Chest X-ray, PA view. Patient: 64 years old, sex M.
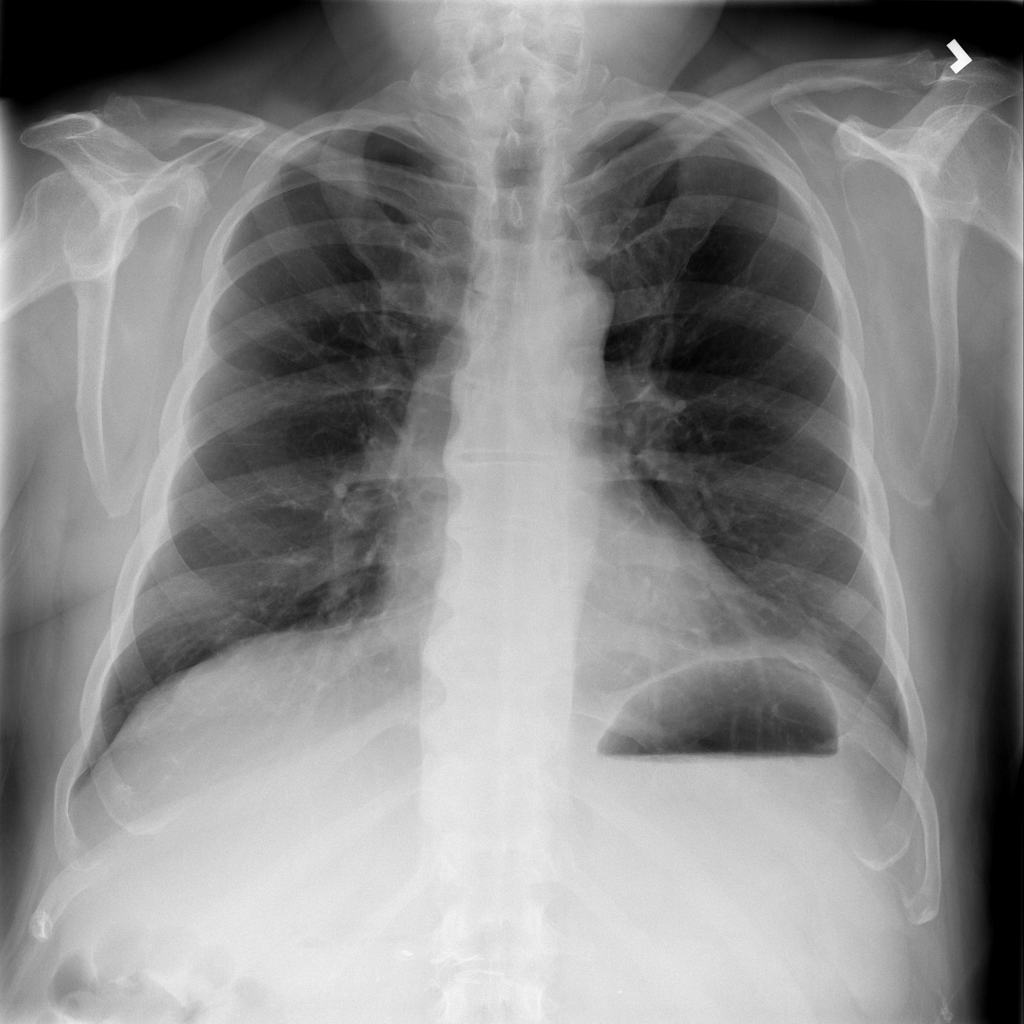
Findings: Infiltration